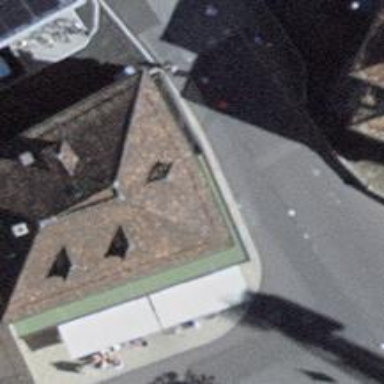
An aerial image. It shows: Café.